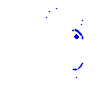
Particle: pion